Aerial crown-view tile of a tropical tree (Barro Colorado Island, Panama), acquired 20250512:
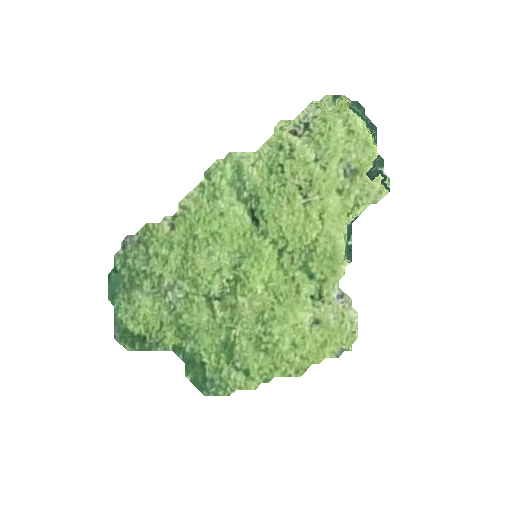
Species: Ocotea oblonga
GBIF accepted scientific name: Ocotea oblonga
Crown area: 75.374 m²